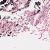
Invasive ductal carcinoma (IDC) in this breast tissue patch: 0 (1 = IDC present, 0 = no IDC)